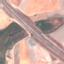
Land use / land cover class: Highway